Question: So I have an image view titled cashOrCredit and have am trying to set it's image programatically but somehow not able to.
First I set the image like this
'''
cell.cashOrCredit.image = UIImage(named: "cash1.png")
'''
and I get an error saying a separator of "," is needed.
Then I tried it this way
'''
var cashImage: UIImage?
cashImage = "cash1.png"
cell.cashOrCredit.image = cashImage
'''
But I get a THREAD 1 EXC BAD INSTRUCTION error.
I can't seem to understand what is going wrong ?
Here is the error

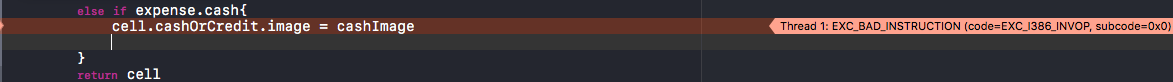
Answer: > Updated for Swift 3:
use below simple code, to set the image to UIImageView;
'''
class YourViewControllerName: UIViewController {
var mYourImageViewOutlet: UIImageView?
func addImageToUIImageView{
var yourImage: UIImage = UIImage(named: "Birthday_logo")!
mYourImageViewOutlet.image = yourImage
} // call this function where you want to set image.
}
'''
Note: "Birthday_logo" type of image must be present in your Assets.xcassets of your project.
I attached the screenshot if you want any help please refer it.
****// used anywhere you want to add an image to UIImageView. [Here I used one function & in that function, I write a code to set image to UIImageView]****
Enjoy..!<URL>